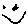
Label: smiley face